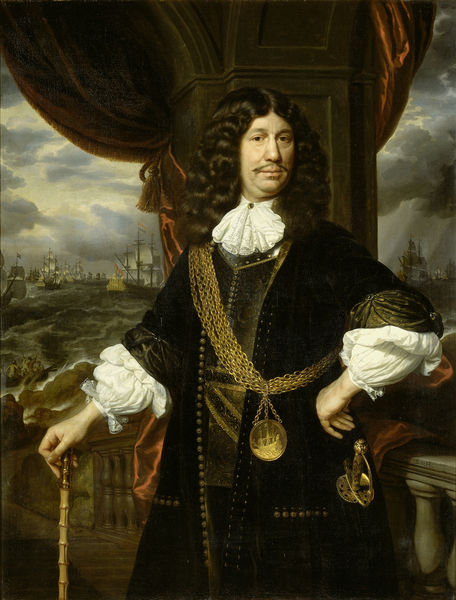
Titel: Mattheus van den Broucke (1620-85). Raad van Indië, getooid met de gouden keten en penning die hem door de VOC in 1670 werden geschonken
Künstler: Samuel van Hoogstraten
Standort: Amsterdam
Institution: Rijksmuseum
Schlagwörter: gemälde, himmel, mann, meer, umhang, wasser, wolken, schwarz, ausblick, rot, bart, schnurrbart, samt, spitze, porträt, vorhang, gold, locken, stock, perücke, balkon, schiff, schiffe, segel, mast, kette, hafen, sturm, könig, schnauzbart, medaillon, schwert, medaille, oberlippenbart, golf, royal, zepter, seeschlacht, angeber